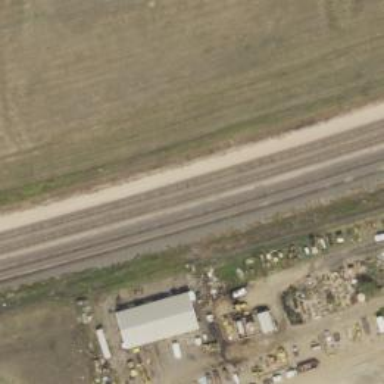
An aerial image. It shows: Railway track.